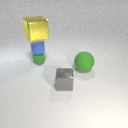
small gray metal cube to the right of small green rubber sphere